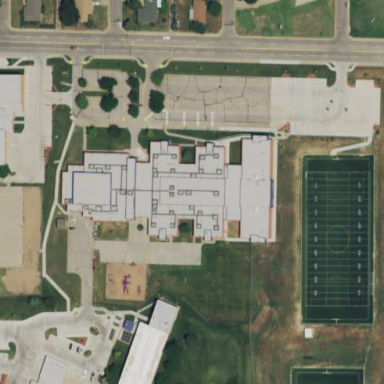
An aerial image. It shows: School building.